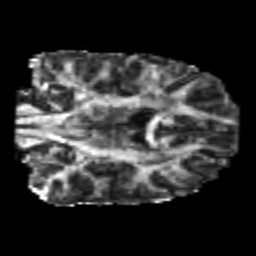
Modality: FA
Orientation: coronal
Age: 20
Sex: female
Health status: healthy
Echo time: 0.074 s